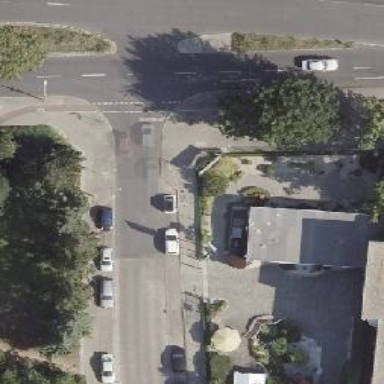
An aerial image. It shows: Unmarked crossing on the road.